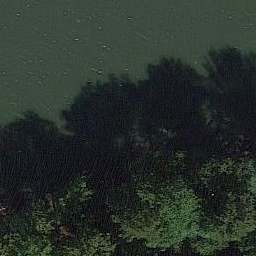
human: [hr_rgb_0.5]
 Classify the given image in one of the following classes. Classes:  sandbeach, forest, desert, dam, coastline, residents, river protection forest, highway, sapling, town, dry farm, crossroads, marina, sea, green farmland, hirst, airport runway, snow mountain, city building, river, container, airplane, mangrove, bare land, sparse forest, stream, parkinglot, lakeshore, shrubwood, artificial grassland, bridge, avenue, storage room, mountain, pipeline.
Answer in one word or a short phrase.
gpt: river protection forest